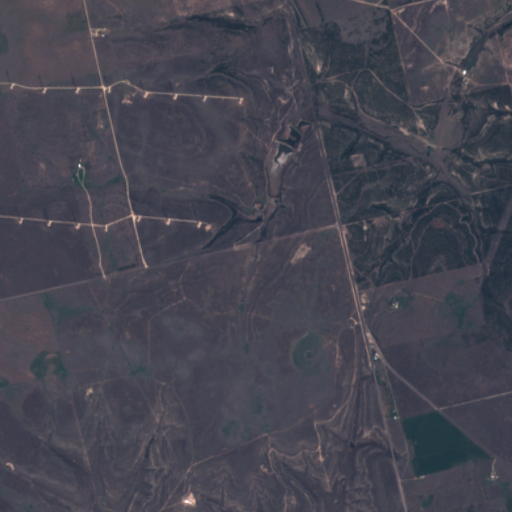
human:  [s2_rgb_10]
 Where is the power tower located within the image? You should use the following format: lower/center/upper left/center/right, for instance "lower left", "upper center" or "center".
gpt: The power tower is located in the lower right of the image.
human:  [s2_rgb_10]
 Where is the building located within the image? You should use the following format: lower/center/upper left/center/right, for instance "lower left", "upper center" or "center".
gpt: The building is located in the lower right of the image.
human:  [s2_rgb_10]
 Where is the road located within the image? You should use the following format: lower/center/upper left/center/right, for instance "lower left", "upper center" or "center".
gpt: There is no road in the image.